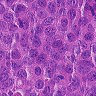
Metastatic tissue present: yes